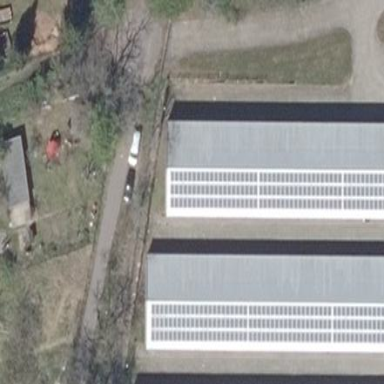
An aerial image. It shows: Carport structure.